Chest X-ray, PA view. Patient: 60 years old, sex F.
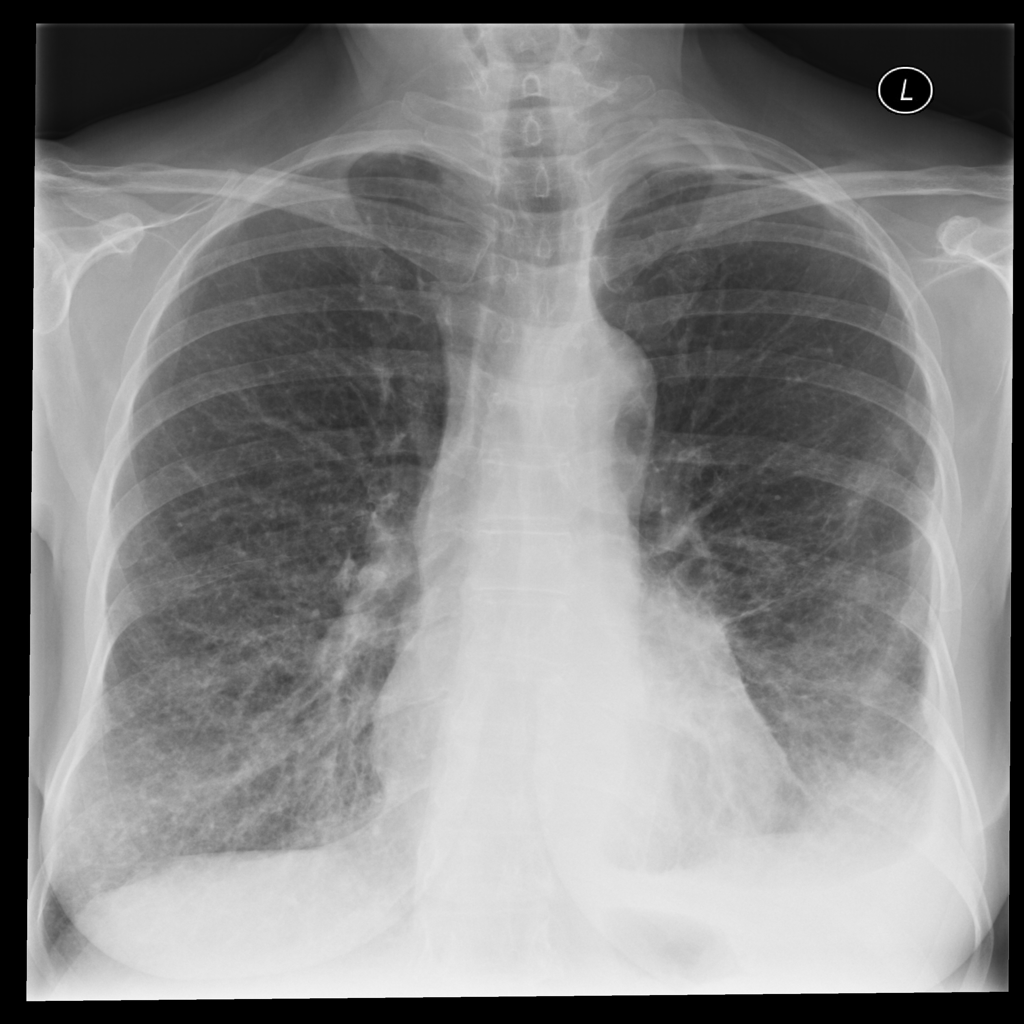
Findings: Infiltration, Pleural_Thickening